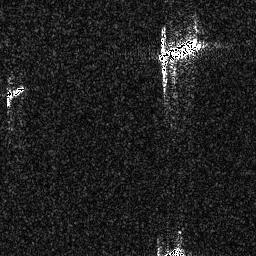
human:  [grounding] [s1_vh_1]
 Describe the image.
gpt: In the satellite image, there is  <ref>1 small ship </ref> <box>[[1, 32, 9, 41, 0]]</box> located at left,  <ref>1 large ship </ref> <box>[[60, 13, 78, 28, 0]]</box> located at top.